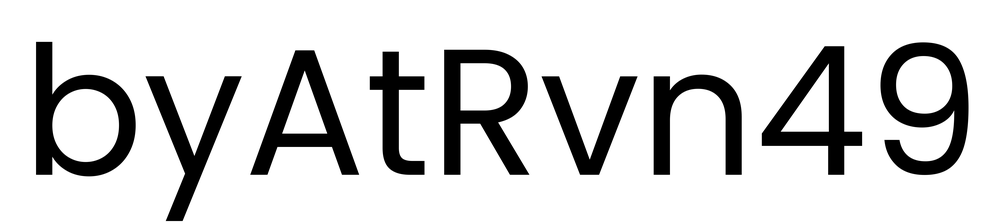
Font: Poppins-Regular